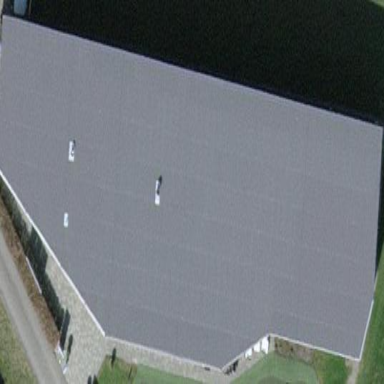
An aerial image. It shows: Building that is part of sports centre dedicated to golf.